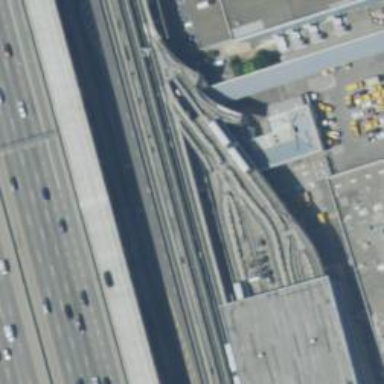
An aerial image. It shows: Monorail bridge leading to railway yard.